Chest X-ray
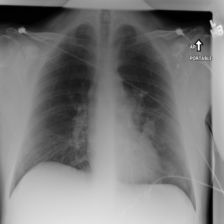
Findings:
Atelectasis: positive
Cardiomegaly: negative
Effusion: negative
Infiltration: negative
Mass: positive
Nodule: negative
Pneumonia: negative
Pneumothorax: negative
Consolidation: negative
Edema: negative
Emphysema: negative
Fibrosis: negative
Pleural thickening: negative
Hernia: negative